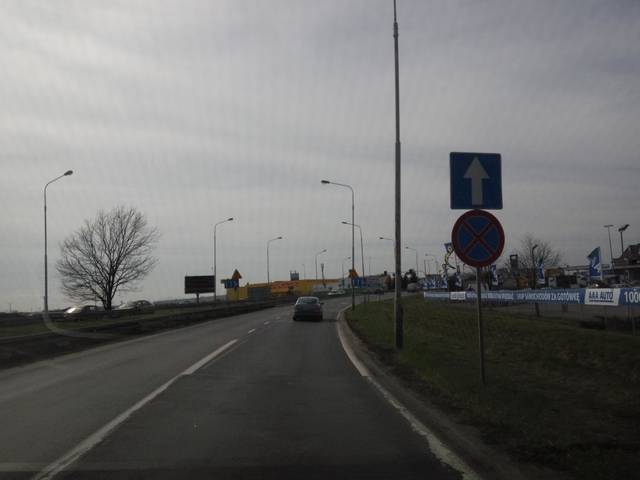
Region: Germany
Coordinates: 51.048, 16.971